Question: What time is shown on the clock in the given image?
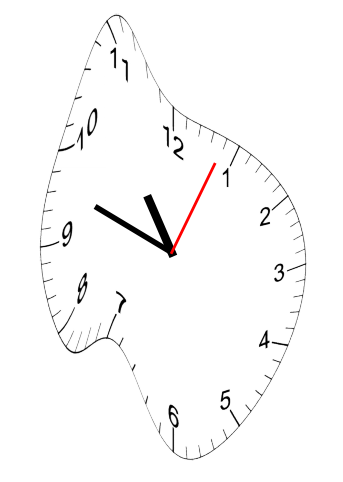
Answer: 10:48:04